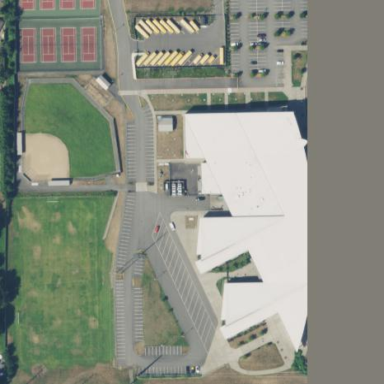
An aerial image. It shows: School building.